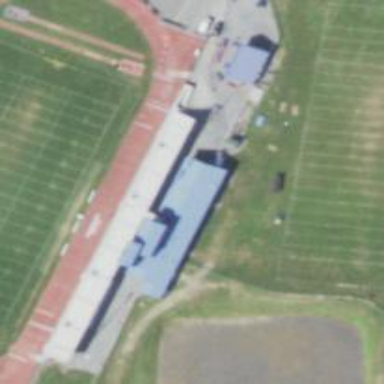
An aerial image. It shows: Grandstand building.